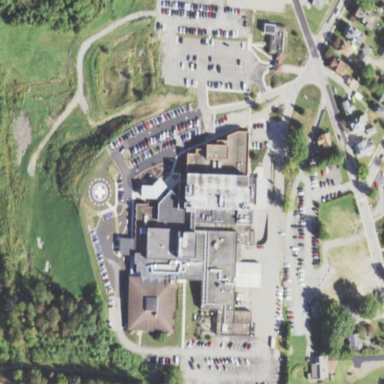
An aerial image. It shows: Hospital building.